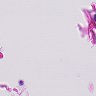
Metastatic tissue present: no